Aerial crown-view tile of a tropical tree (Barro Colorado Island, Panama), acquired 20240611:
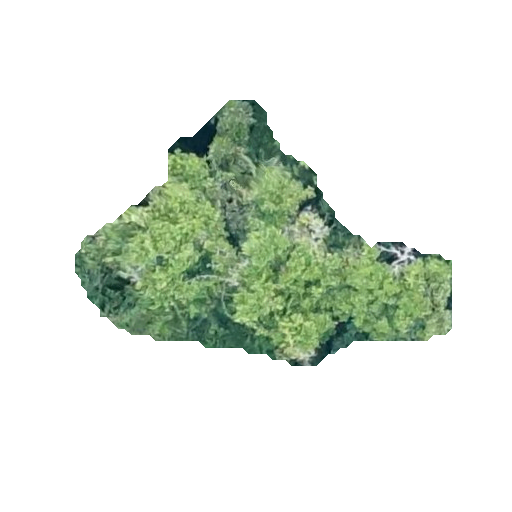
Species: Beilschmiedia tovarensis
GBIF accepted scientific name: Beilschmiedia tovarensis
Crown area: 88.212 m²